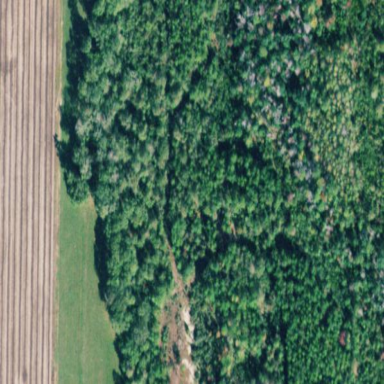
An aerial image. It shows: Needle-leaved woodland.